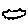
Label: cloud